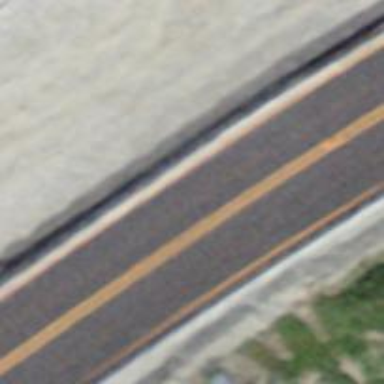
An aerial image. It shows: Asphalt motorway of trunk classification.